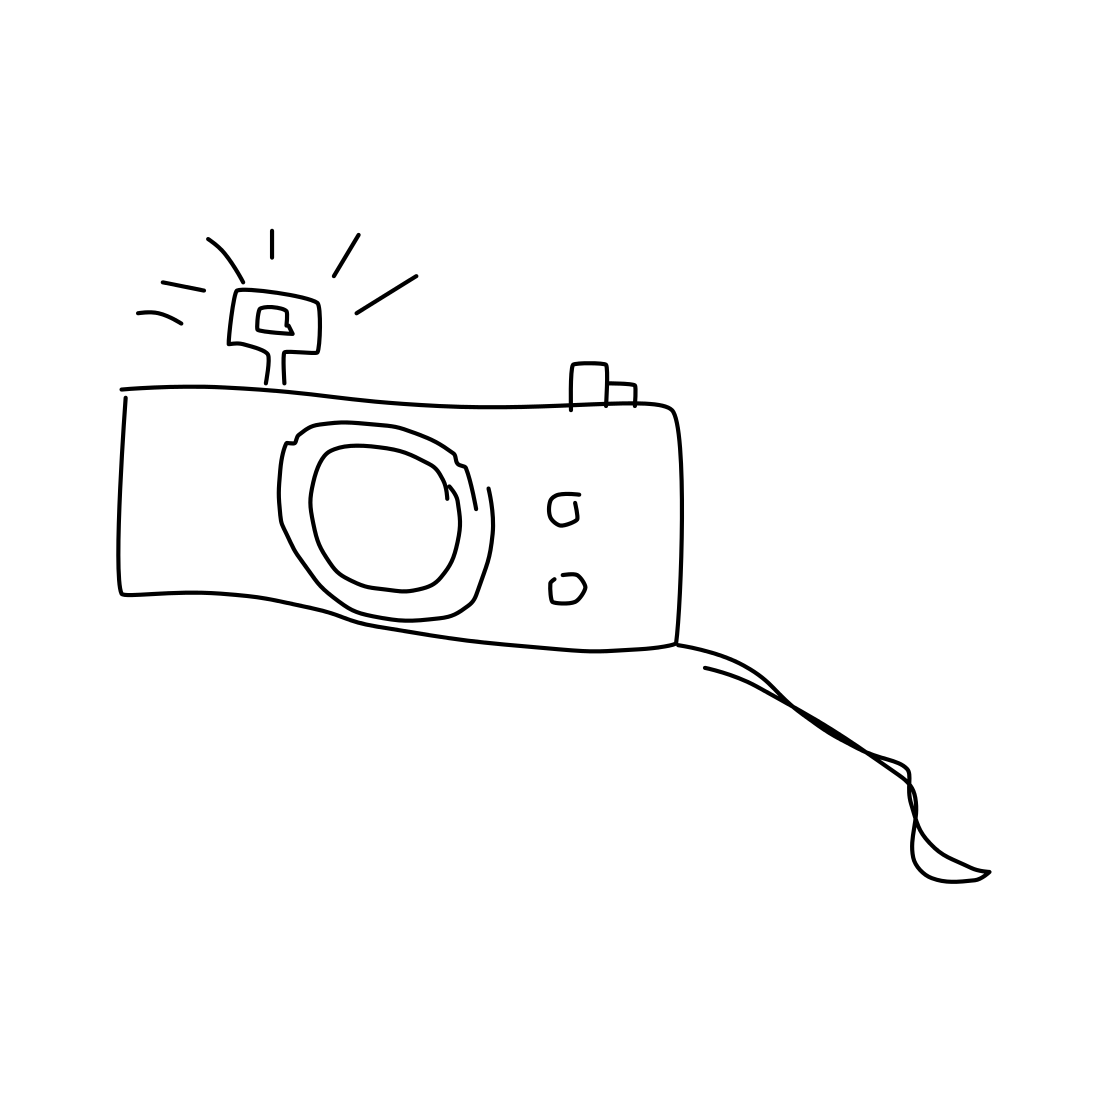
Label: camera